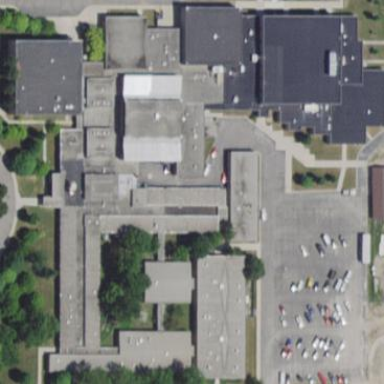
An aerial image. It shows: School building.